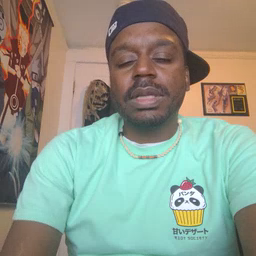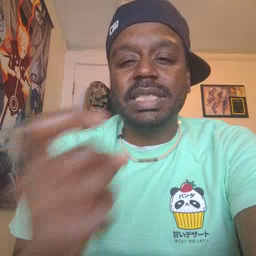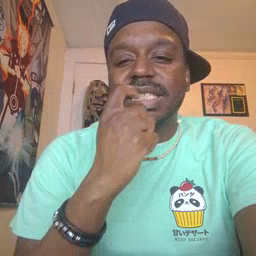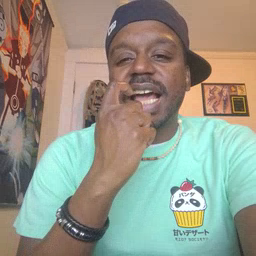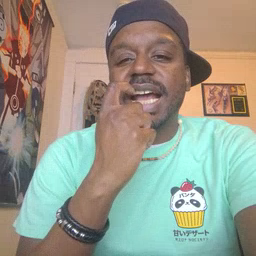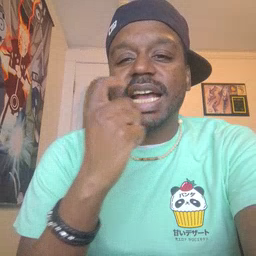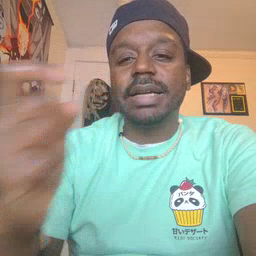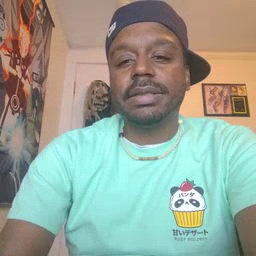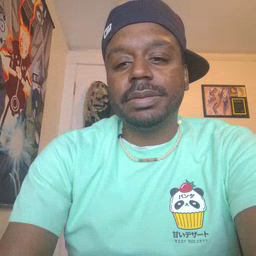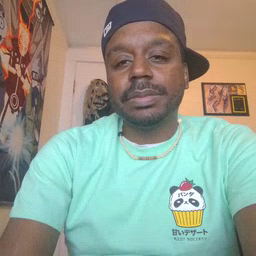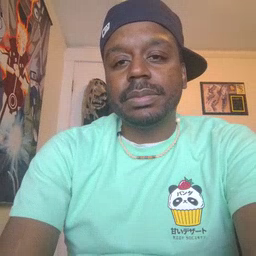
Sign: glasswindow